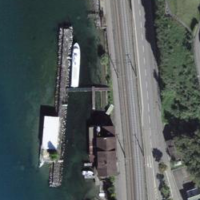
EUNIS habitat code: 55
Species observed at this site:
Centranthus ruber
Podarcis muralis
Larus michahellis
Podiceps cristatus
Passer domesticus
Fulica atra